Question: I need to implement this math formula in C:

I wrote a code:
'''
#include <stdio.h>
int c(int n, int k)
{
if(k == 0)
return n;
if(c(n,k-1) % 2 == 0)
return c(n,k-1)/2;
if(c(n,k-1) % 2 != 0)
return c(n,k-1) * 3 + 1;
}
int main()
{
printf("%d", c(3,8));
return 0;
}
'''
But I'm wondering if it was all about it? Does it work like it should? I must admit I have some troubles with calculating it on a paper ...
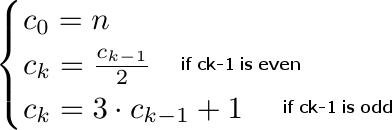
Answer: According to my calculation, the correct answer for n=3, k=8 should be 4, so your example should give you that. The program itself looks correct.
Update:
Here is how I do it on paper:
We're starting from c(0) - since in this case the value is known in any case:
'''
c(0)=n=3
'''
And go up, on each step choosing the calculation method based on evenness of the c(k-1):
'''
c(1)=c(0)*3+1=10
c(2)=c(1)/2=5
c(3)=c(2)*3+1=16
c(4)=c(3)/2=8
c(5)=c(4)/2=4
c(6)=c(5)/2=2
c(7)=c(6)/2=1
c(8)=c(7)*3+1=4
'''